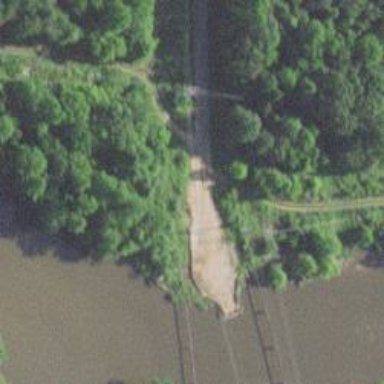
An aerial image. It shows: Bridge supported by pillars.